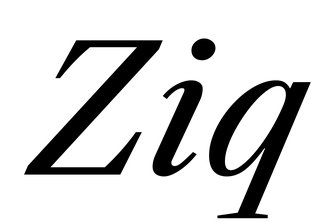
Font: LibreCaslonText-Italic_Italic